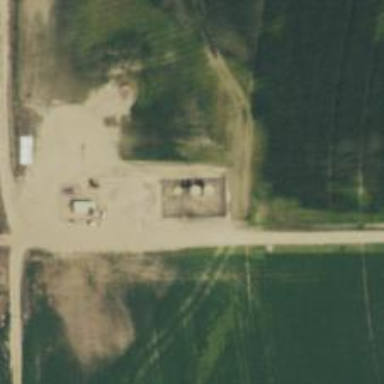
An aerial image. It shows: Storage tank that is man-made.